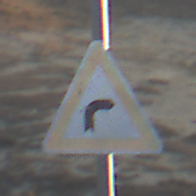
Verkehrszeichen: KurveRechts
Umgebung: Outdoor, Nature
Tageszeit: SunriseSunset
Wetter: PartlyCloudy
Licht: Natural
Jahreszeit: NotSpecified
Kontrast: HighContrast